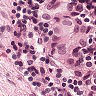
Metastatic tissue present: yes